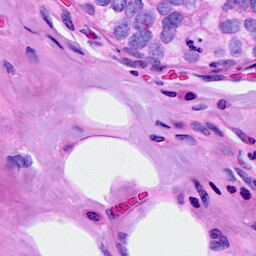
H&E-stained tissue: Breast